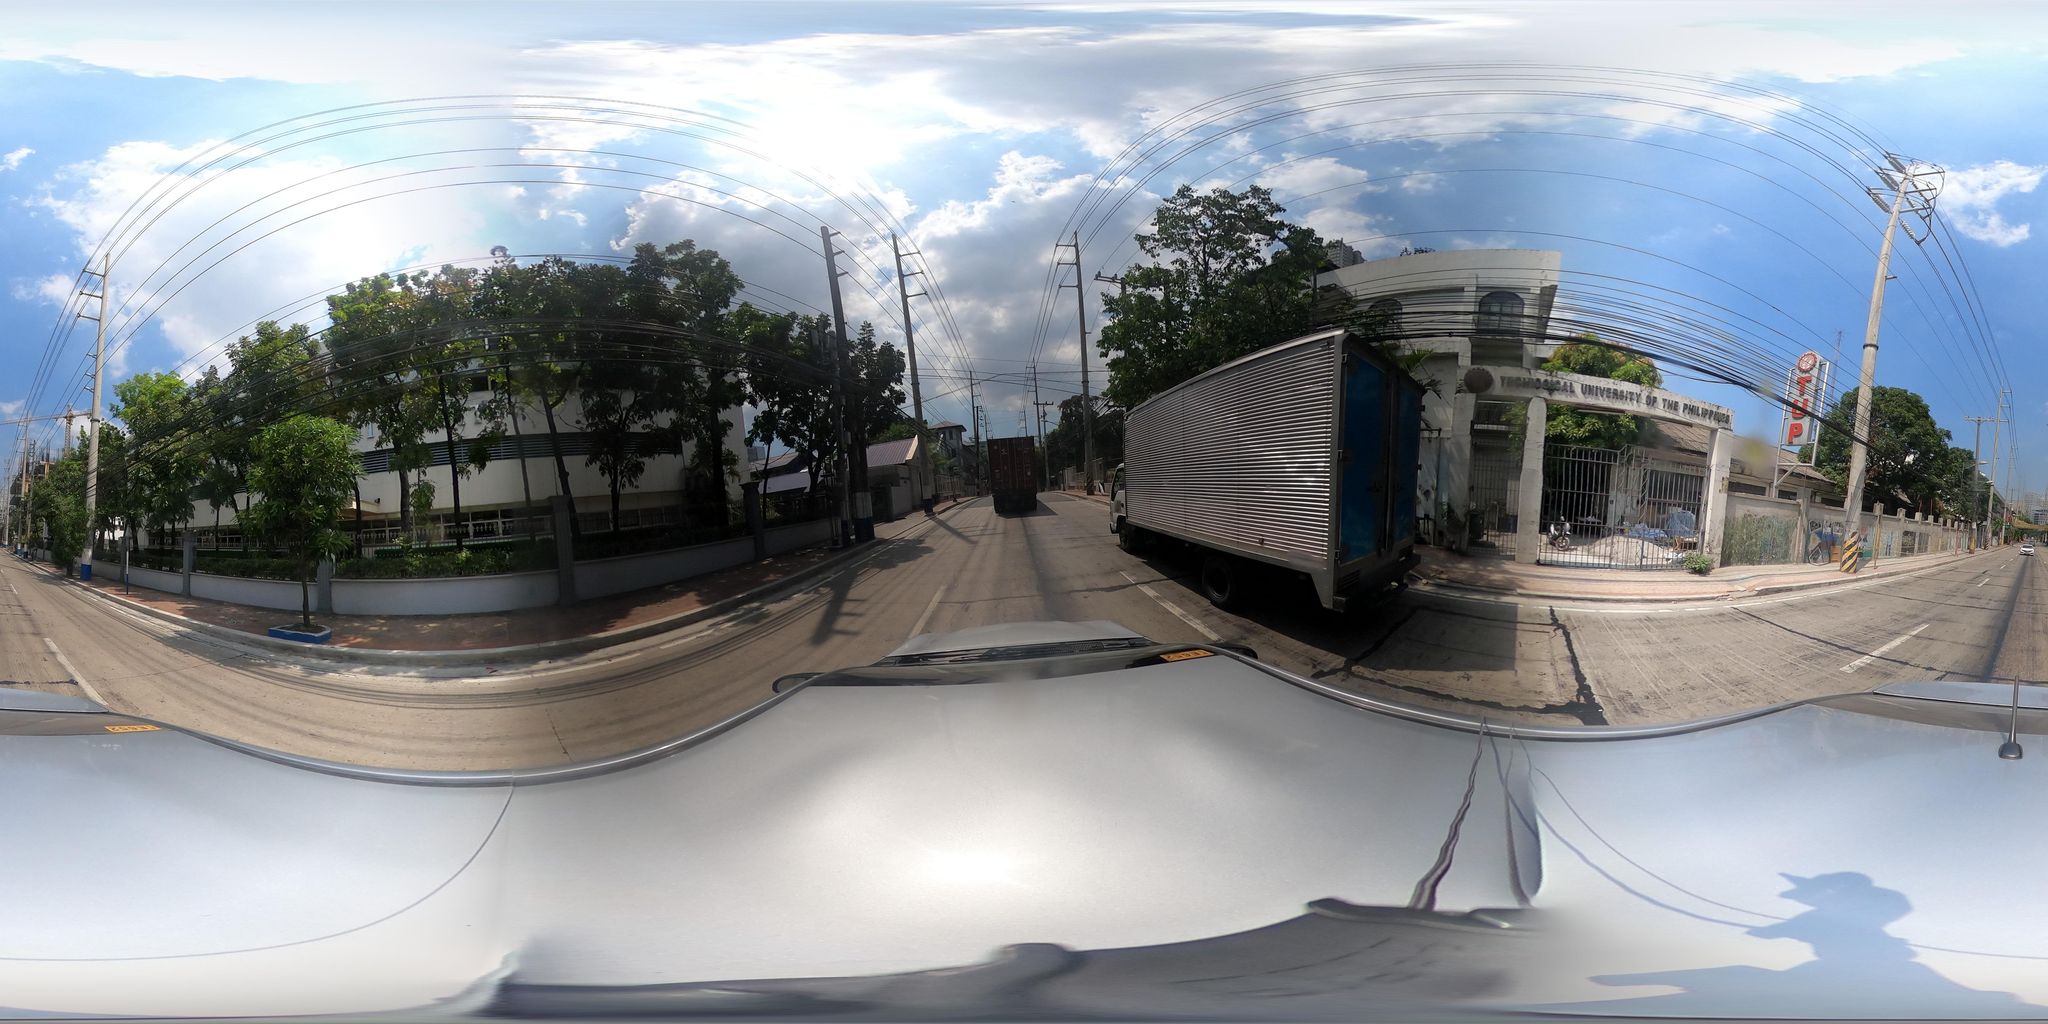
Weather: clear
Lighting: day
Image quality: good
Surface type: cycling surface
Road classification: secondary
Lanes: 3
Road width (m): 9
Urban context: urban centre
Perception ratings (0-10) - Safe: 0.34, Lively: 4.44, Beautiful: 4.94, Boring: 4.1, Depressing: 6.75, Wealthy: 1.84